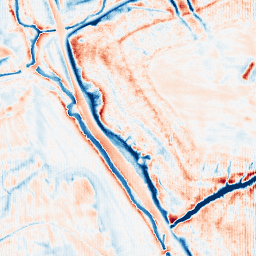
Category: edge_preserving
Decomposition family: anisotropic_diffusion
Decomposition parameters: iterations: 50
kappa: 30
gamma: 0.2
Upsampling method: fft_zeropad
Upsampling parameters: scale: 8
Upsampling scale: 8